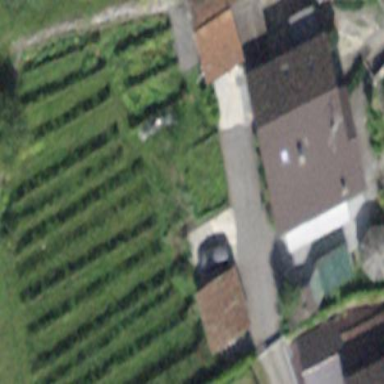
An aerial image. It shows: Vineyard.